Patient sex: M
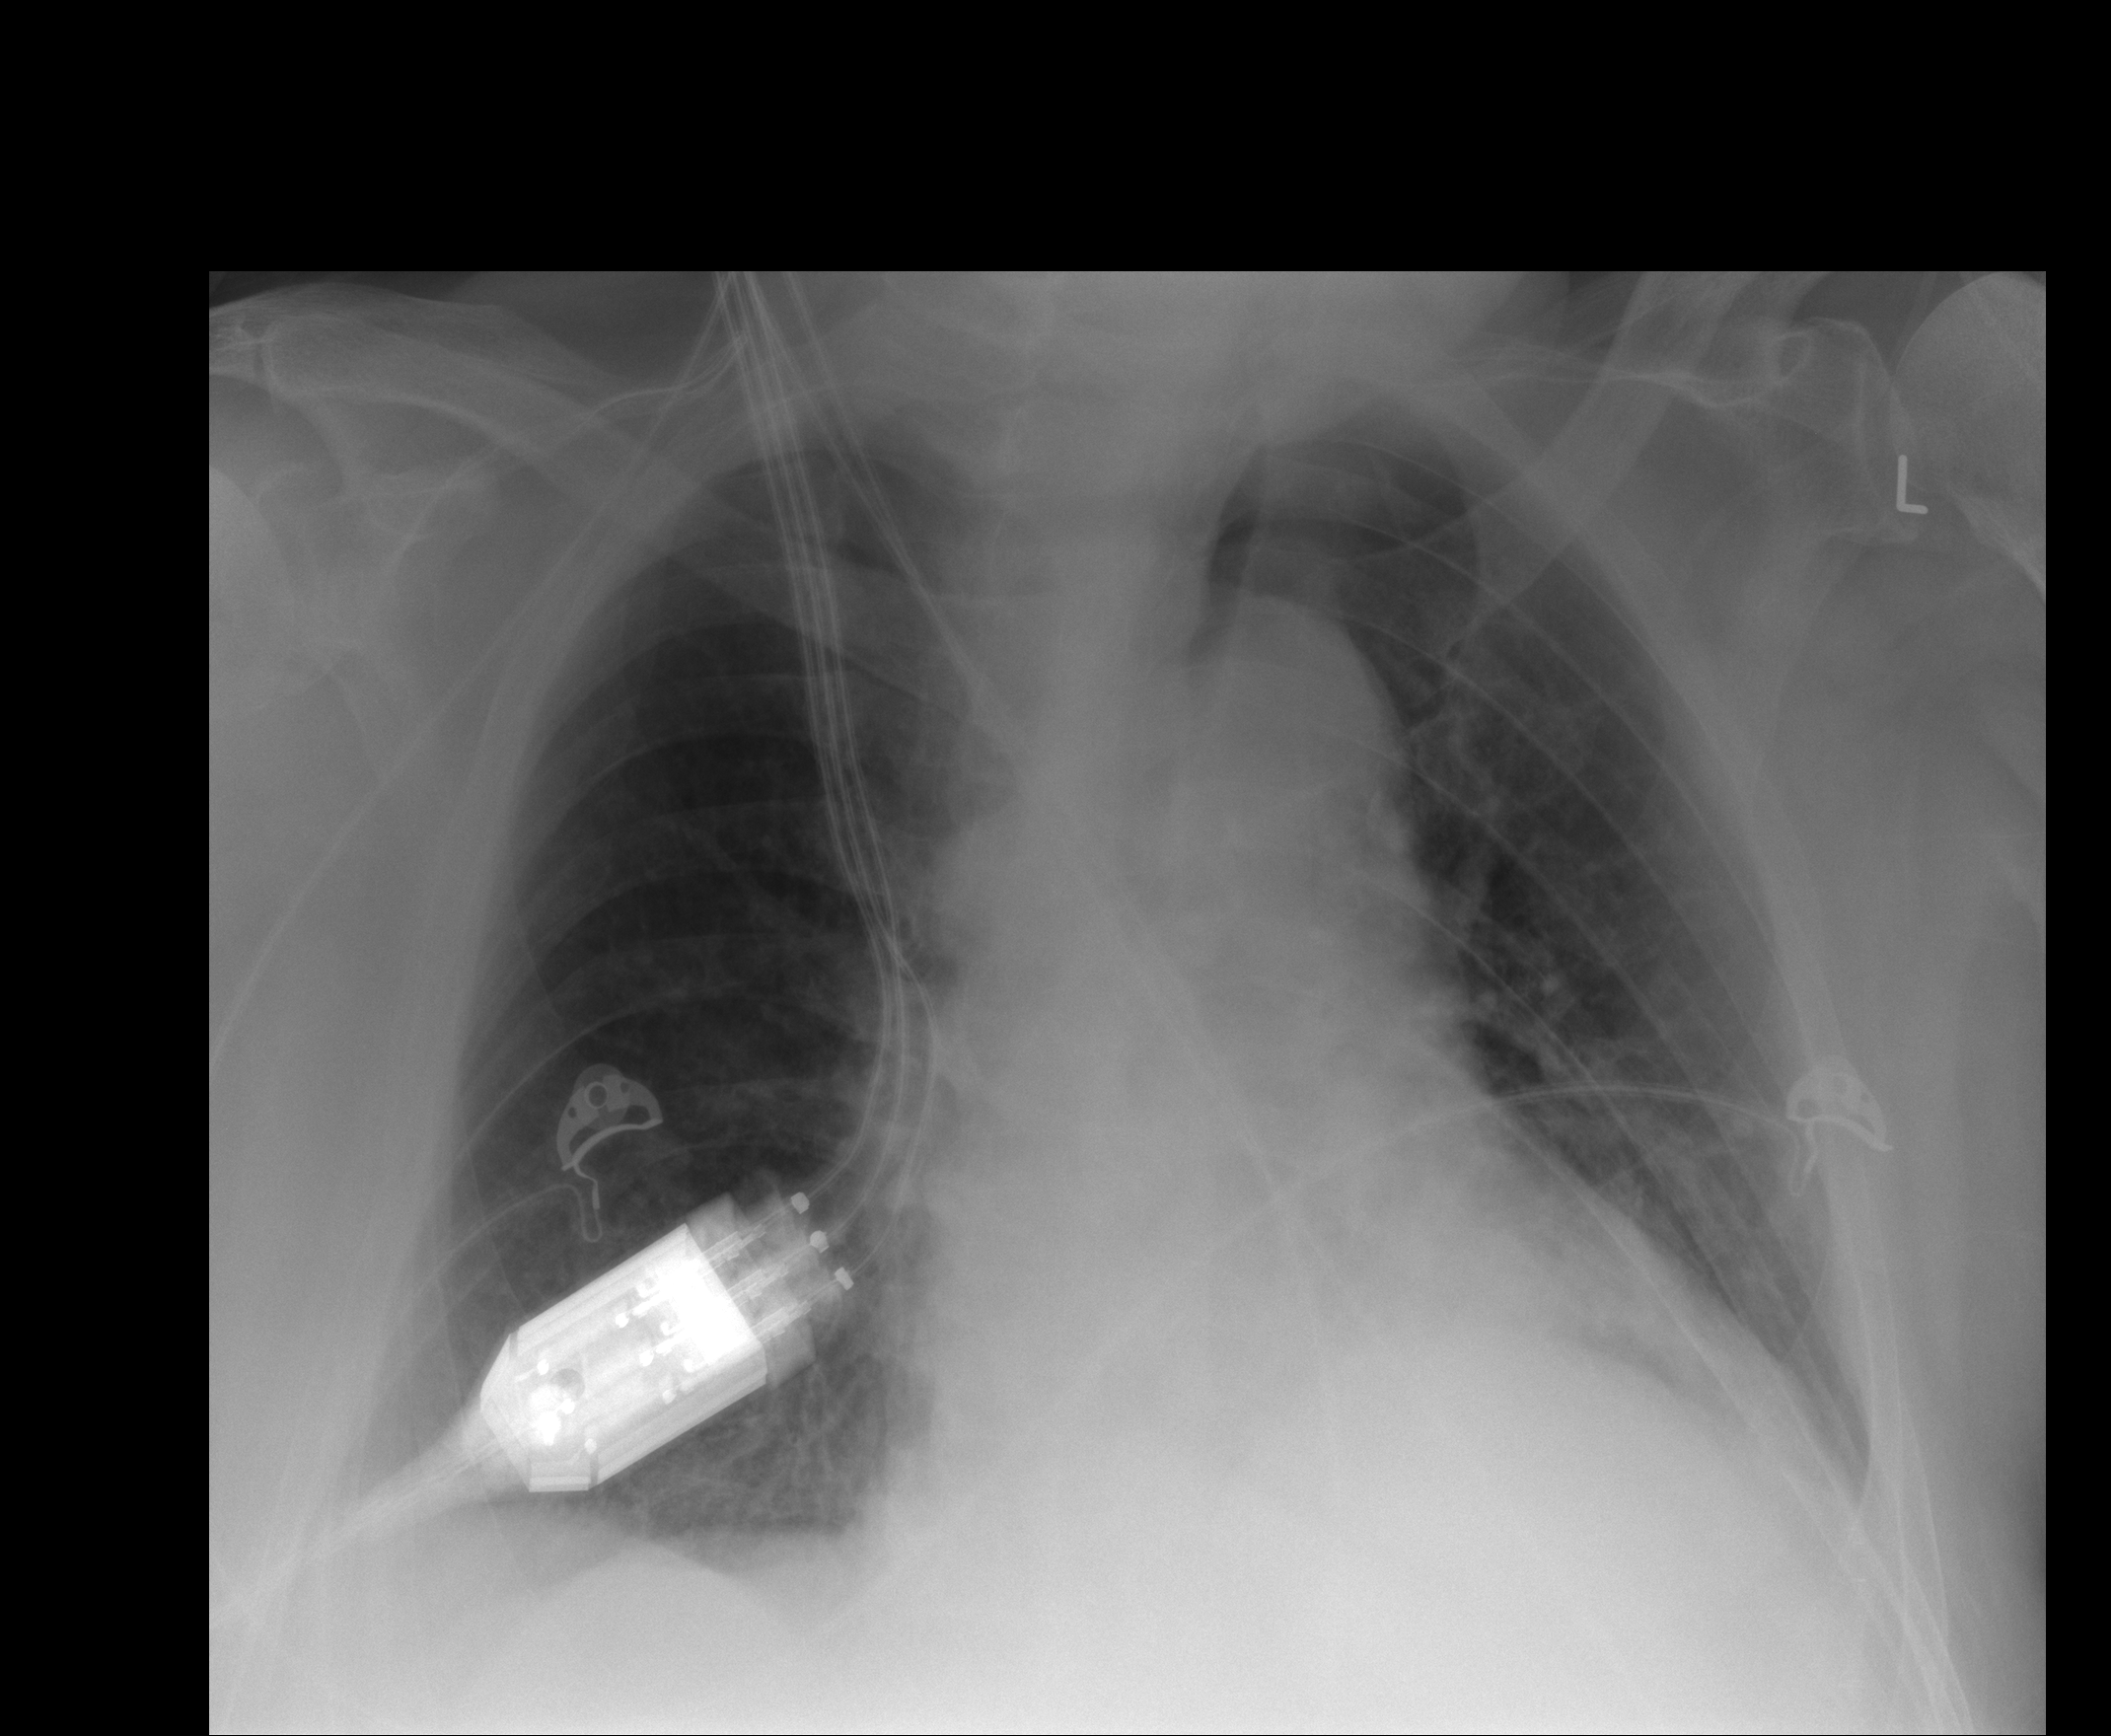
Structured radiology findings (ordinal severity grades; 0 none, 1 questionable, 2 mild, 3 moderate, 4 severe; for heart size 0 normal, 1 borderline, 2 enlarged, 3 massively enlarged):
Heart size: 1
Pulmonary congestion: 0
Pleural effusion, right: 2
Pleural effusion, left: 1
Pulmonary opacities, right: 0
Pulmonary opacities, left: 2
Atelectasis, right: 2
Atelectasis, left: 2